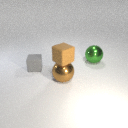
large brown metal sphere below small brown rubber cube